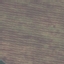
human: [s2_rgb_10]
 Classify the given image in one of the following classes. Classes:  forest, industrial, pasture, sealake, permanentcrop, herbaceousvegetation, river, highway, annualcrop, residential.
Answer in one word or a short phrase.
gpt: AnnualCrop